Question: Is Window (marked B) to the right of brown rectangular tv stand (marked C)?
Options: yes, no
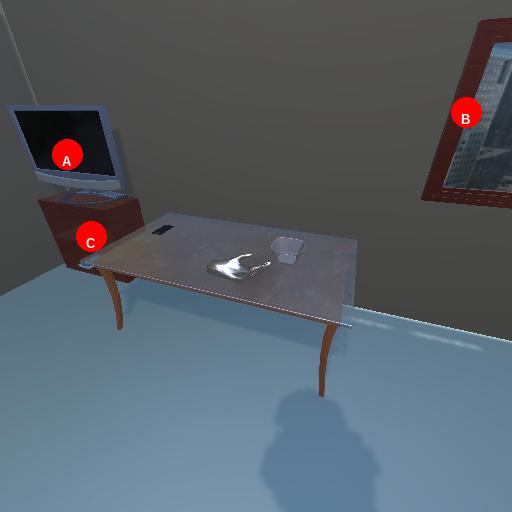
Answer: yes